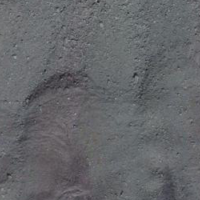
EUNIS habitat code: 48
Species observed at this site:
Montifringilla nivalis
Motacilla cinerea
Pyrrhocorax graculus
Saxicola rubetra
Prunella collaris
Ptyonoprogne rupestris
Corvus corax